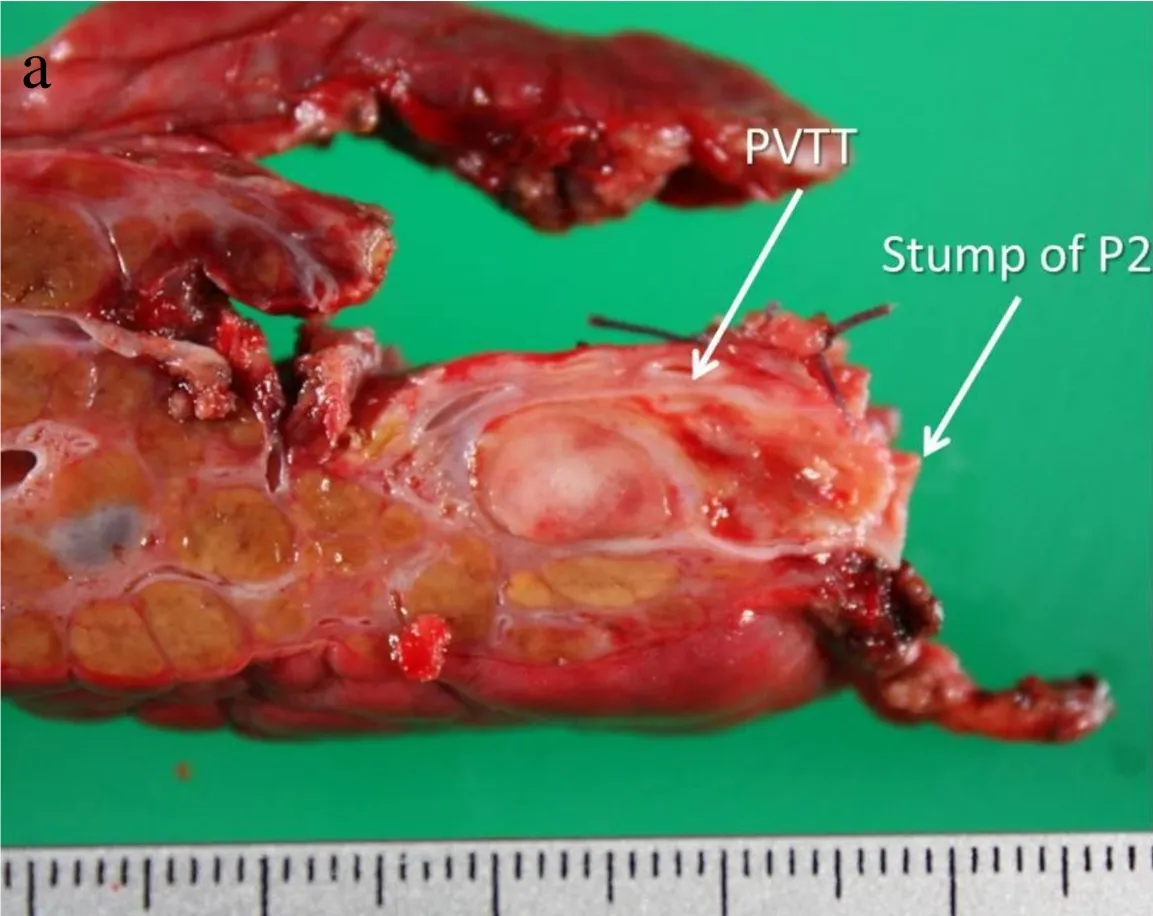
Portal vein tumor thrombus (PVTT) in the segment 2 portal branch (P2) (a).
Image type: medical_photograph (other_medical_photograph)